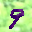
Label: 9